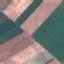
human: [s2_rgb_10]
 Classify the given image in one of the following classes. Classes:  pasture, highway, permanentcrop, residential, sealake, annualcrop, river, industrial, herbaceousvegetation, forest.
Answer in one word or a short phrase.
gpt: AnnualCrop